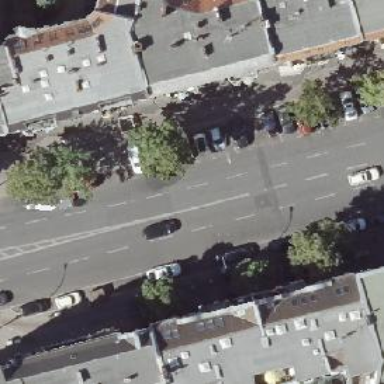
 there is cycle track and street-side parking."